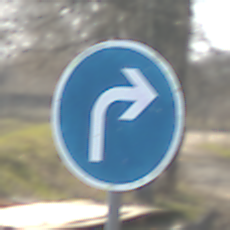
Verkehrszeichen: VorgeschriebeneFahrtrichtungRechts
Umgebung: Outdoor, Suburban
Tageszeit: MorningAfternoon
Wetter: PartlyCloudy
Licht: Natural
Jahreszeit: NotSpecified
Kontrast: HighContrast